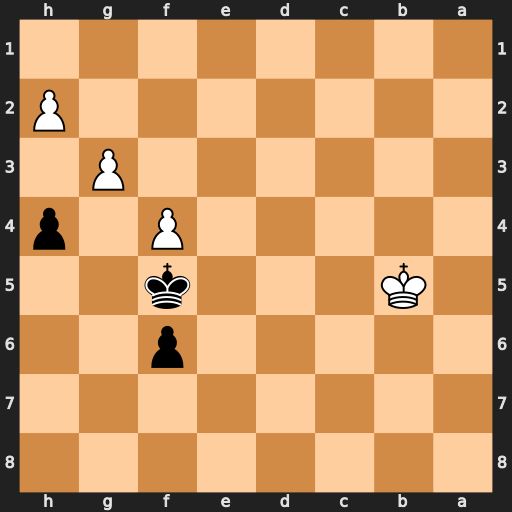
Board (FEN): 8/8/5p2/1K3k2/5P1p/6P1/7P/8
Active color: b
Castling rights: -
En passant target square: -
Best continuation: hxg3 hxg3 Kg4 Kc4 Kxg3